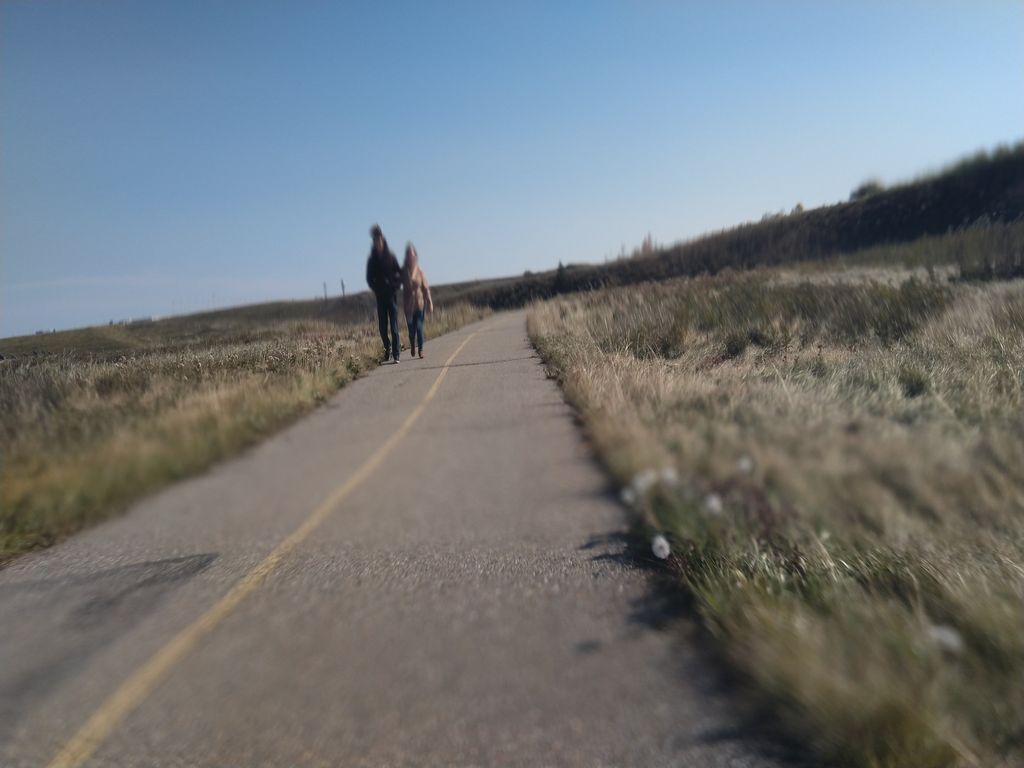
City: calgary